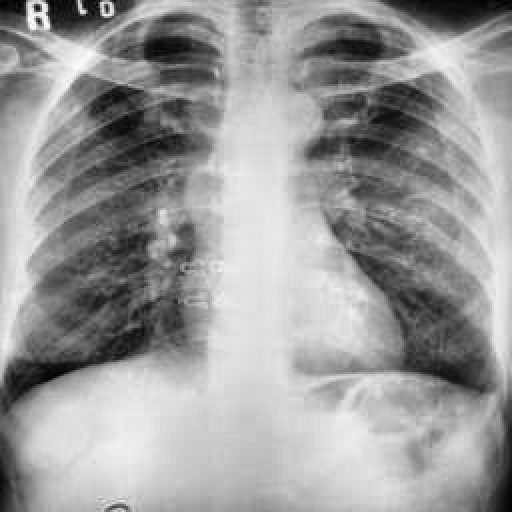
Finding: TUBERCULOSIS